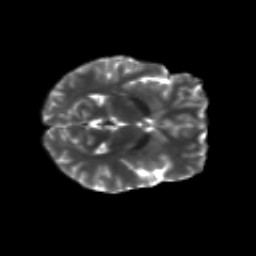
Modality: T2w
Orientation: axial
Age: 23
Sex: female
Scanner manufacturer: siemens
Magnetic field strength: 3 T
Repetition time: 8.8 s
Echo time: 0.085 s